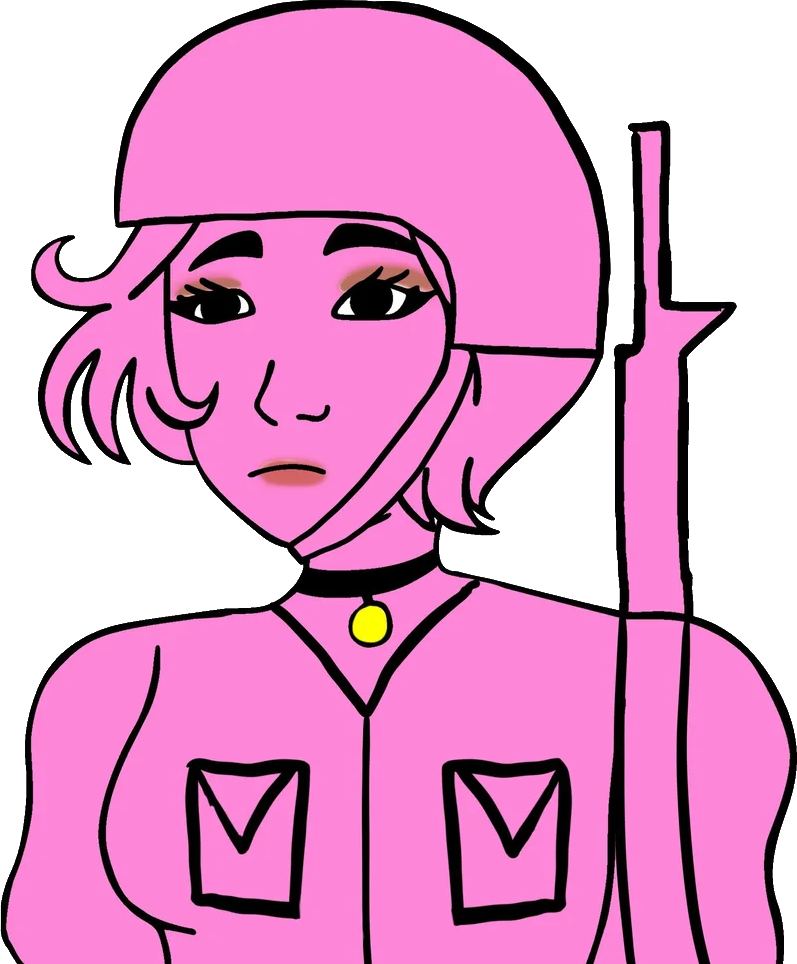
Label: 5_Doomer_Girl